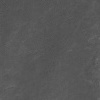
Atmospheric dust classification: not_dusty